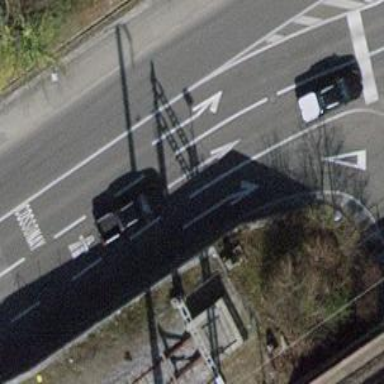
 there is sidewalk and designated lane for cyclists."